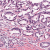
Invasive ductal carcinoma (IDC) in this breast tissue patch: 1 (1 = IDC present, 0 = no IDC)